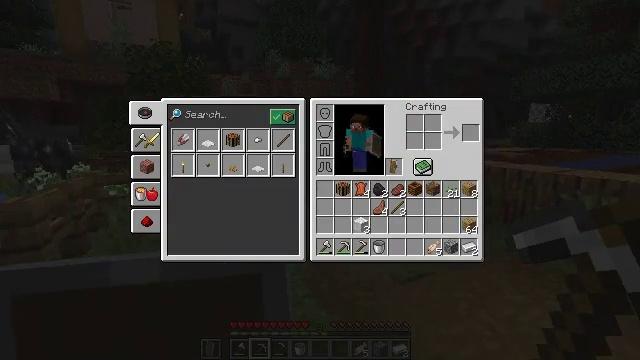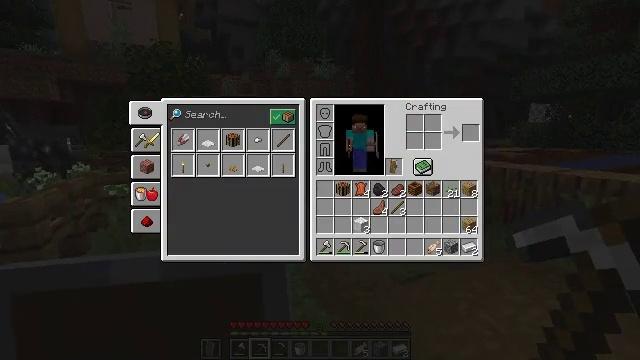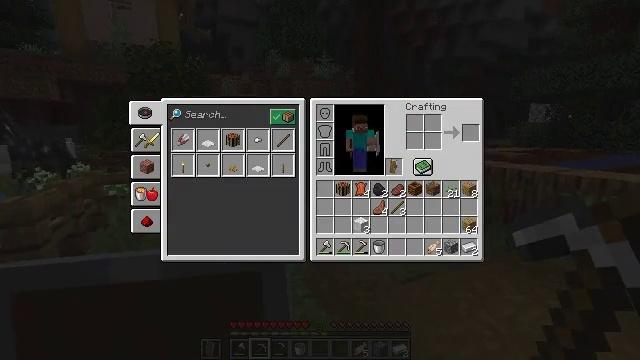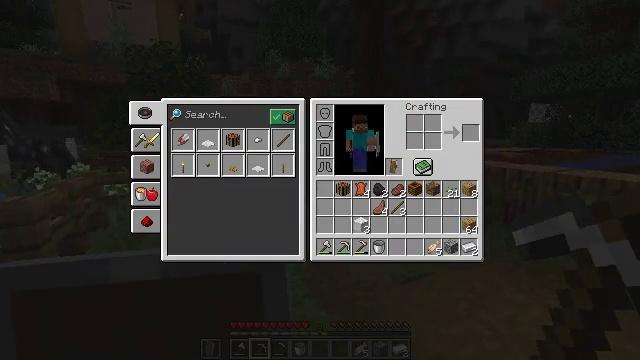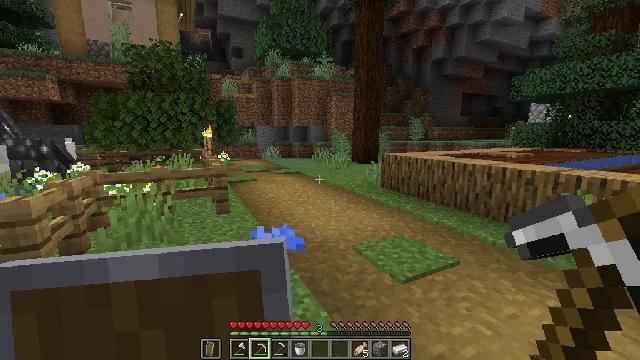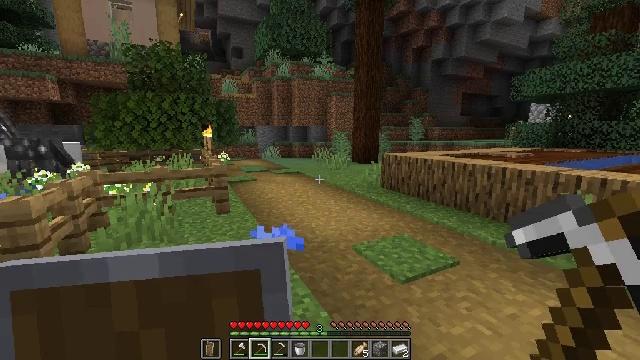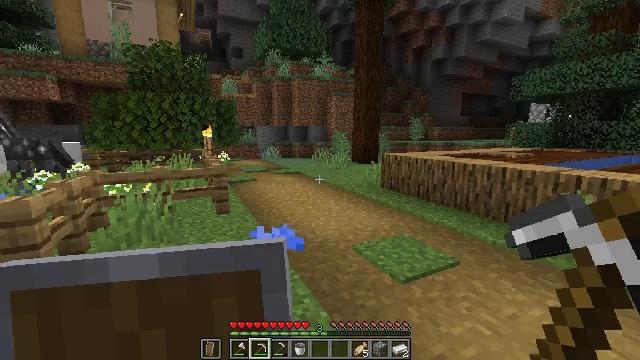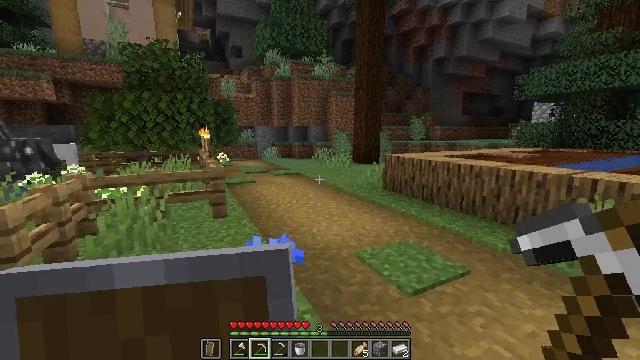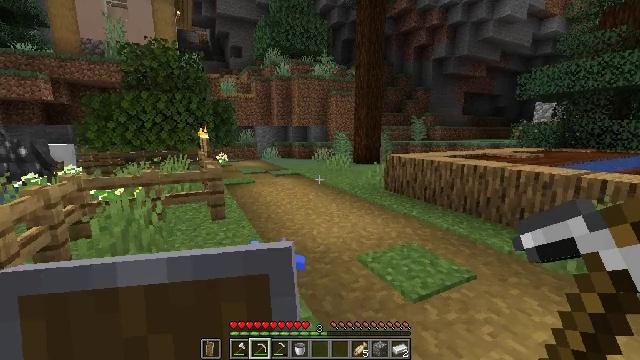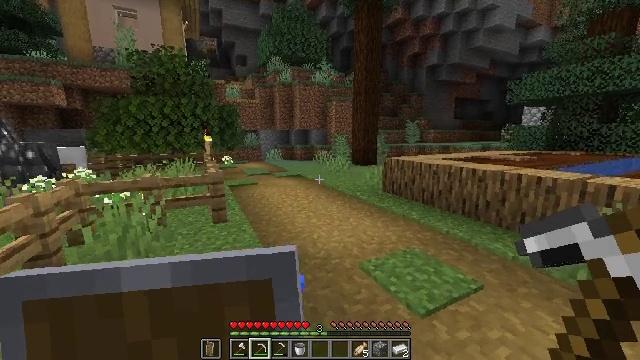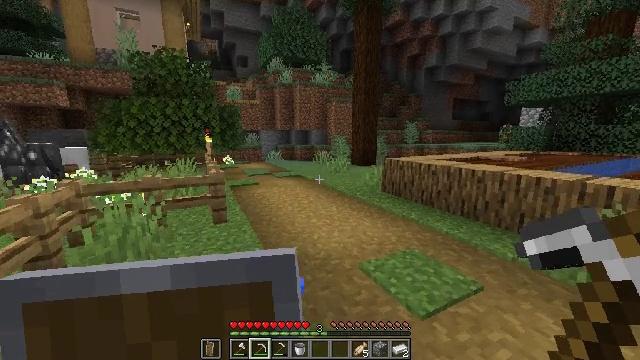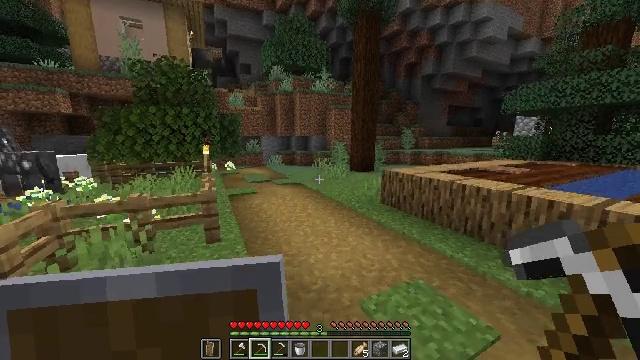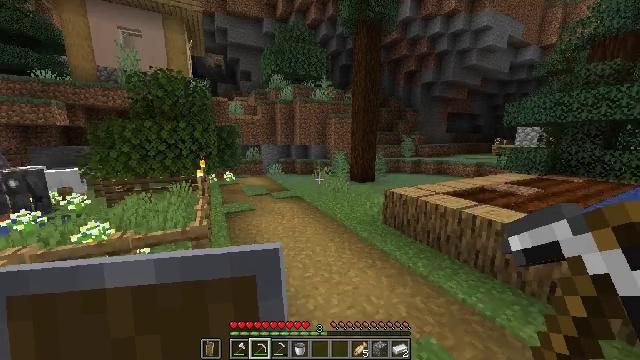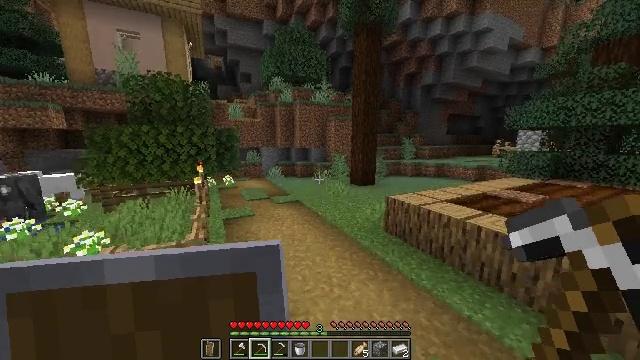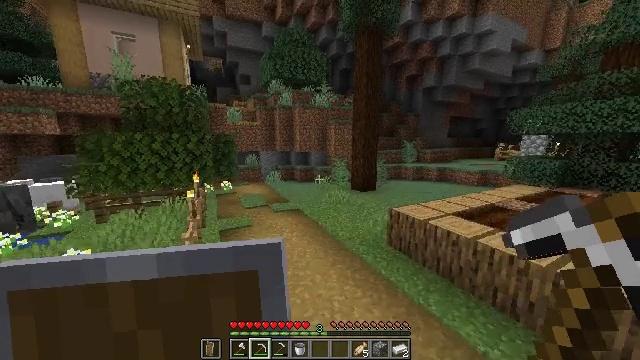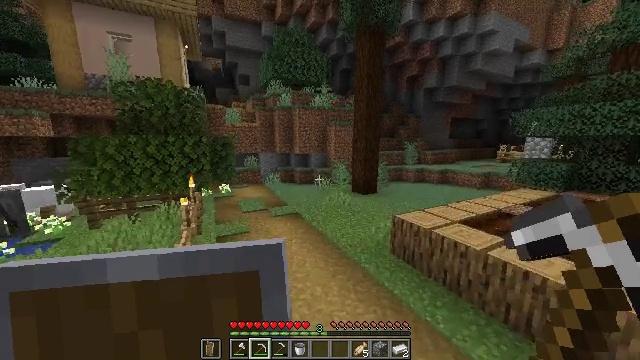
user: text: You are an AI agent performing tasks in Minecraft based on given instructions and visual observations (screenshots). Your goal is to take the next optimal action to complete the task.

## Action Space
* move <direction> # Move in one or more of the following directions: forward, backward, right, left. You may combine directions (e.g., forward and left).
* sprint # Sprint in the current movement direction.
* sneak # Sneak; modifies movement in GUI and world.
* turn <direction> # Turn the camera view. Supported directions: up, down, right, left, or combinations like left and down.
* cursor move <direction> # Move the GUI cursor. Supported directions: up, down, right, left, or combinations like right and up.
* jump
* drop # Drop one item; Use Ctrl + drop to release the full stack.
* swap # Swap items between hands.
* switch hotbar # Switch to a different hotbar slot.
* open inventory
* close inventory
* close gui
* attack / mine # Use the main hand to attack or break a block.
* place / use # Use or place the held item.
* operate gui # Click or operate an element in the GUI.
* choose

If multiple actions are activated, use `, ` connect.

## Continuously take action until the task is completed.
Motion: motion action
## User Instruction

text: Gather sweet berries from the bush.
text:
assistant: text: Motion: cursor move right
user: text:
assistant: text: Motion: no_op
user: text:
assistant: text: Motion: no_op
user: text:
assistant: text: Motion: no_op
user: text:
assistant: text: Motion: close gui
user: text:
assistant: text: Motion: move forward
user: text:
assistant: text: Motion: move forward
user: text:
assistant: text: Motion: move forward, sprint
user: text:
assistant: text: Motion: move forward, sprint
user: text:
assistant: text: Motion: move forward, sprint
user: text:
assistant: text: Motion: move forward, sprint, jump
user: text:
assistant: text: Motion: move forward, sprint, jump
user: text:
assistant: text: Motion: move forward, sprint, jump
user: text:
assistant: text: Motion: move forward, sprint, jump
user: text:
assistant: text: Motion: move forward, sprint, jump
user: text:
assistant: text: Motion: move forward, sprint, jump
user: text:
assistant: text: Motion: move forward, sprint, jump
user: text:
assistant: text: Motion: move forward, sprint, jump
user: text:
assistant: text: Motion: move forward, sprint, turn left, jump
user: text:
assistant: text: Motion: move forward, sprint, turn left, jump
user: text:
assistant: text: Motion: move forward, sprint, turn left, jump
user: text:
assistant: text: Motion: move forward, sprint, jump
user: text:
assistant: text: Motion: move forward, sprint, jump
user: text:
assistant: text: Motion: move forward, sprint, jump
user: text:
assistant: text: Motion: move forward, sprint, jump
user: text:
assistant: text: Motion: move forward, sprint, jump
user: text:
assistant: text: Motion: move forward, sprint, turn right, jump
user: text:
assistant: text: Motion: move forward, sprint, turn right, jump
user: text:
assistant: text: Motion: move forward, sprint, turn right and down, jump
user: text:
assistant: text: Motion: move forward, sprint, turn right, jump